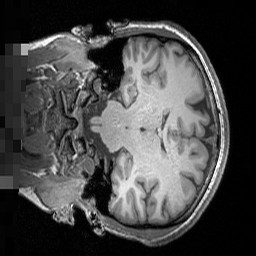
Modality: T1w
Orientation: coronal
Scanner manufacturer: siemens
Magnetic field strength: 3 T
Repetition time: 1.5 s
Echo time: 0.00291 s